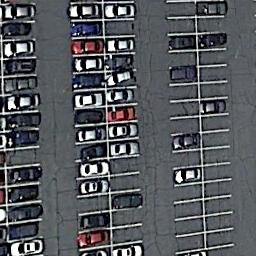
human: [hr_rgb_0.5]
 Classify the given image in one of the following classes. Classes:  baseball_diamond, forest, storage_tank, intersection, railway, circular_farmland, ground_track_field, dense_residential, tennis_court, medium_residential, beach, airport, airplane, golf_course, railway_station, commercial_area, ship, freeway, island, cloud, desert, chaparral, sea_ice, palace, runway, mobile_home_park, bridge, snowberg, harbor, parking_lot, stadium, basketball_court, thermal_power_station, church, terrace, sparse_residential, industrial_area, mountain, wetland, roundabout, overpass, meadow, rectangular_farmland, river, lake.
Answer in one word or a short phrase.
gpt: parking_lot